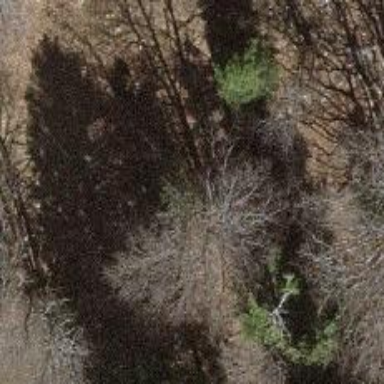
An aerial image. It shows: Single tag "natural: tree."